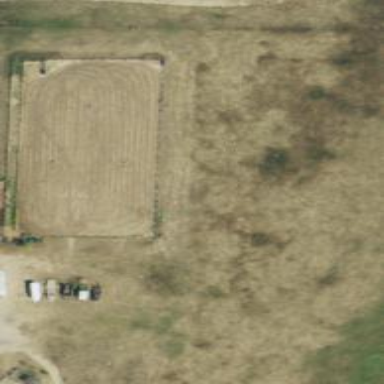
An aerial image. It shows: Unpaved area enclosed by fence. It is pitch designated for equestrian sports.